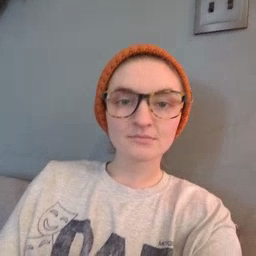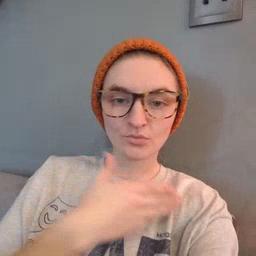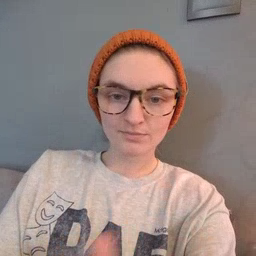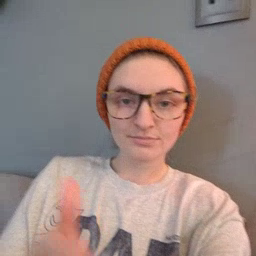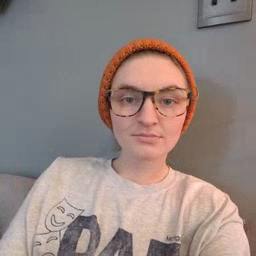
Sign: arm